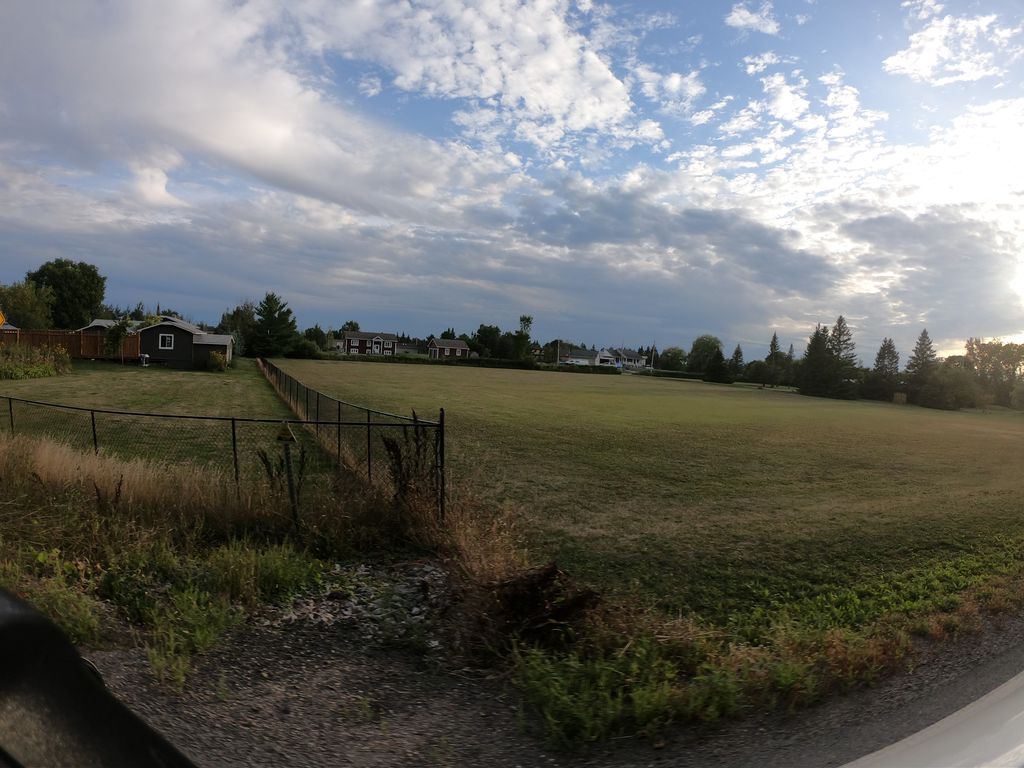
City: ottawa-gatineau